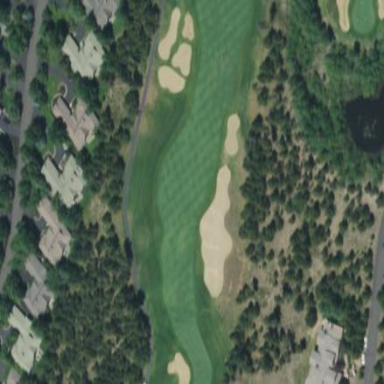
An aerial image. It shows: Grassy fairway on golf course.